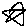
Label: star